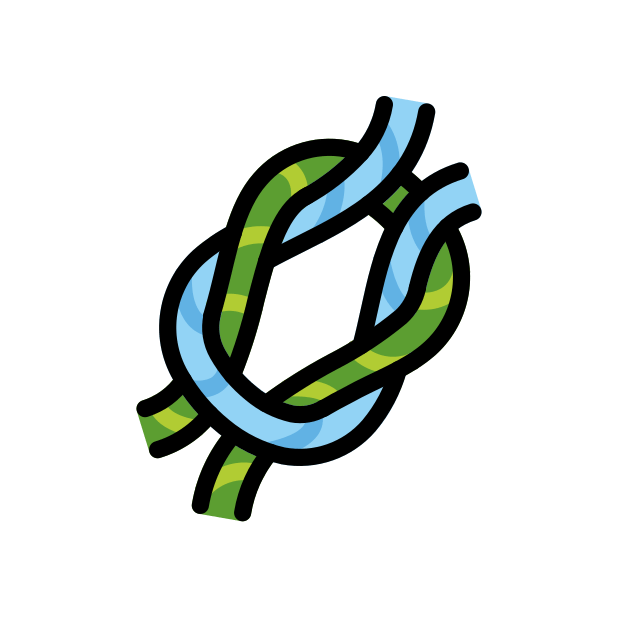
knot